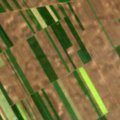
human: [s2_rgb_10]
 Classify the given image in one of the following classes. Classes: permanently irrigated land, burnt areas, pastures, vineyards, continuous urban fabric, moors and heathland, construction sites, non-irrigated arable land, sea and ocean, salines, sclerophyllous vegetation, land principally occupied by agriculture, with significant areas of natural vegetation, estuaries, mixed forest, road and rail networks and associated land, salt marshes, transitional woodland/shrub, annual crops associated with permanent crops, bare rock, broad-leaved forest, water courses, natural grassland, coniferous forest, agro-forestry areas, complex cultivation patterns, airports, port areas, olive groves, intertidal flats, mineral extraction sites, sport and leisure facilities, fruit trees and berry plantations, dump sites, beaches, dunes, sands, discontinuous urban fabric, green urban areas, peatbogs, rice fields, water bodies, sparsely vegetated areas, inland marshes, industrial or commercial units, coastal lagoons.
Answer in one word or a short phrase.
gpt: non-irrigated arable land